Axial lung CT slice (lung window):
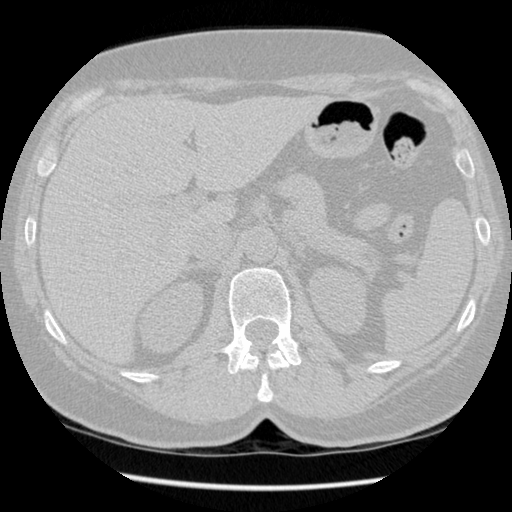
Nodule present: no